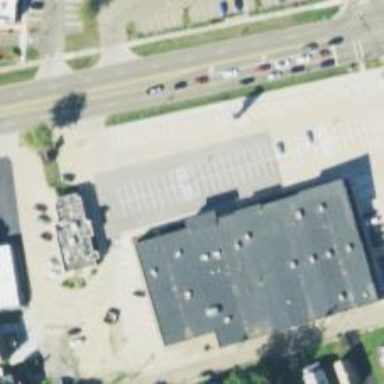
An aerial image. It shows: Parking space.